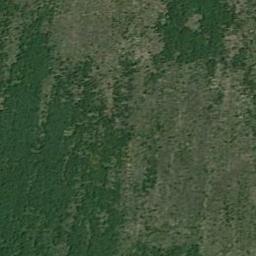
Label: meadow